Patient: sex M, age 74
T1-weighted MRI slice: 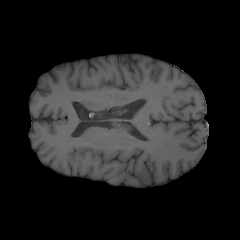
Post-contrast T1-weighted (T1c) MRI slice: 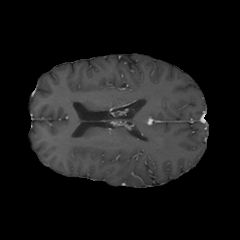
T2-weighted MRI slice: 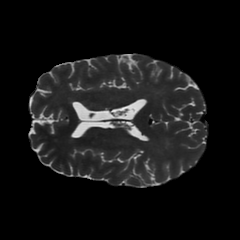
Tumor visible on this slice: no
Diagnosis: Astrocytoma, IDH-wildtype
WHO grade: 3